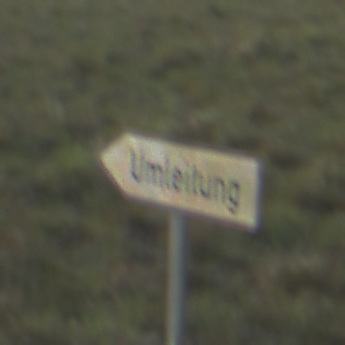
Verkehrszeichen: UmleitungswegweiserLinksweisend
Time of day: Night
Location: Outdoor (Nature)
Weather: Clear
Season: NotSpecified
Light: Natural